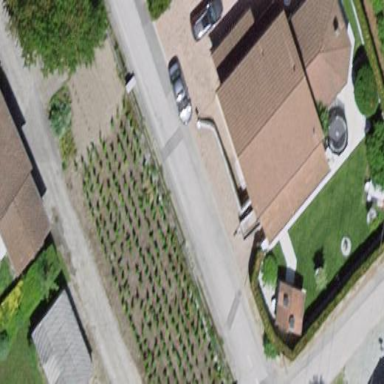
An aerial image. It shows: Vineyard where grapes are grown.